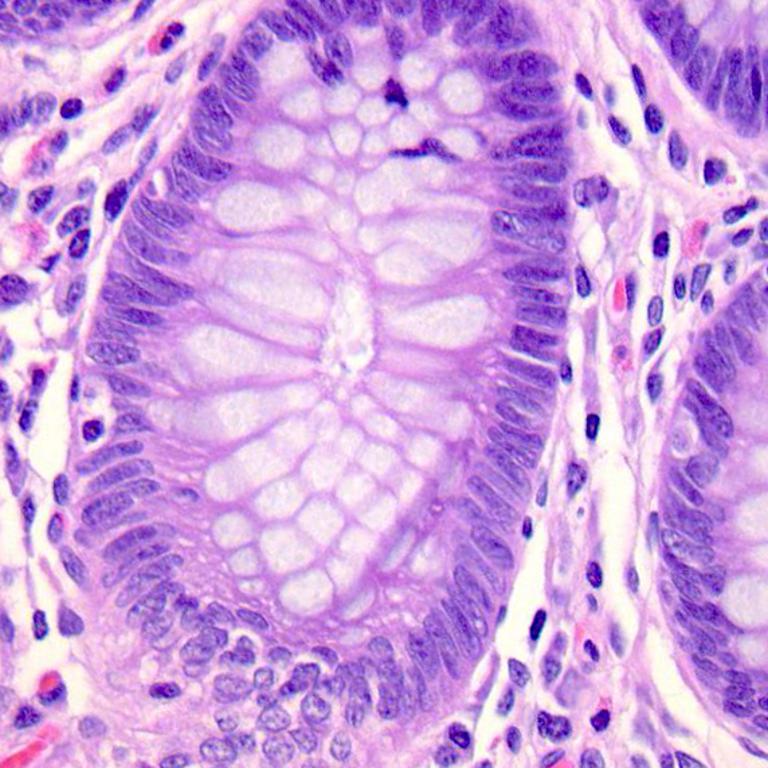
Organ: colon
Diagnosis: benign